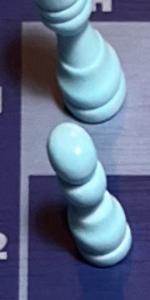
Label: Pawn_White